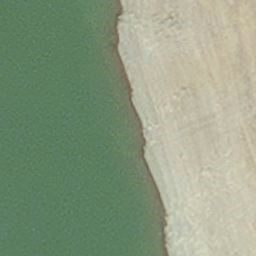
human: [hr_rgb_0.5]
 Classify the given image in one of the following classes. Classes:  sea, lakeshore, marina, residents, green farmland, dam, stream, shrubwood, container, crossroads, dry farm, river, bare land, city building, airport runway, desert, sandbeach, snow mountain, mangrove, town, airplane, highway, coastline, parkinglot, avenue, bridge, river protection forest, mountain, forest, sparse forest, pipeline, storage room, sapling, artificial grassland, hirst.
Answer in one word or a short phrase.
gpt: hirst